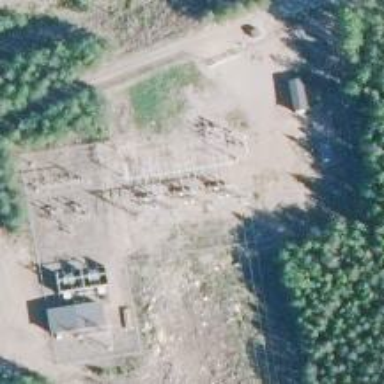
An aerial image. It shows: Traction substation for power supply.